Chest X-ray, PA view. Patient: 42 years old, sex M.
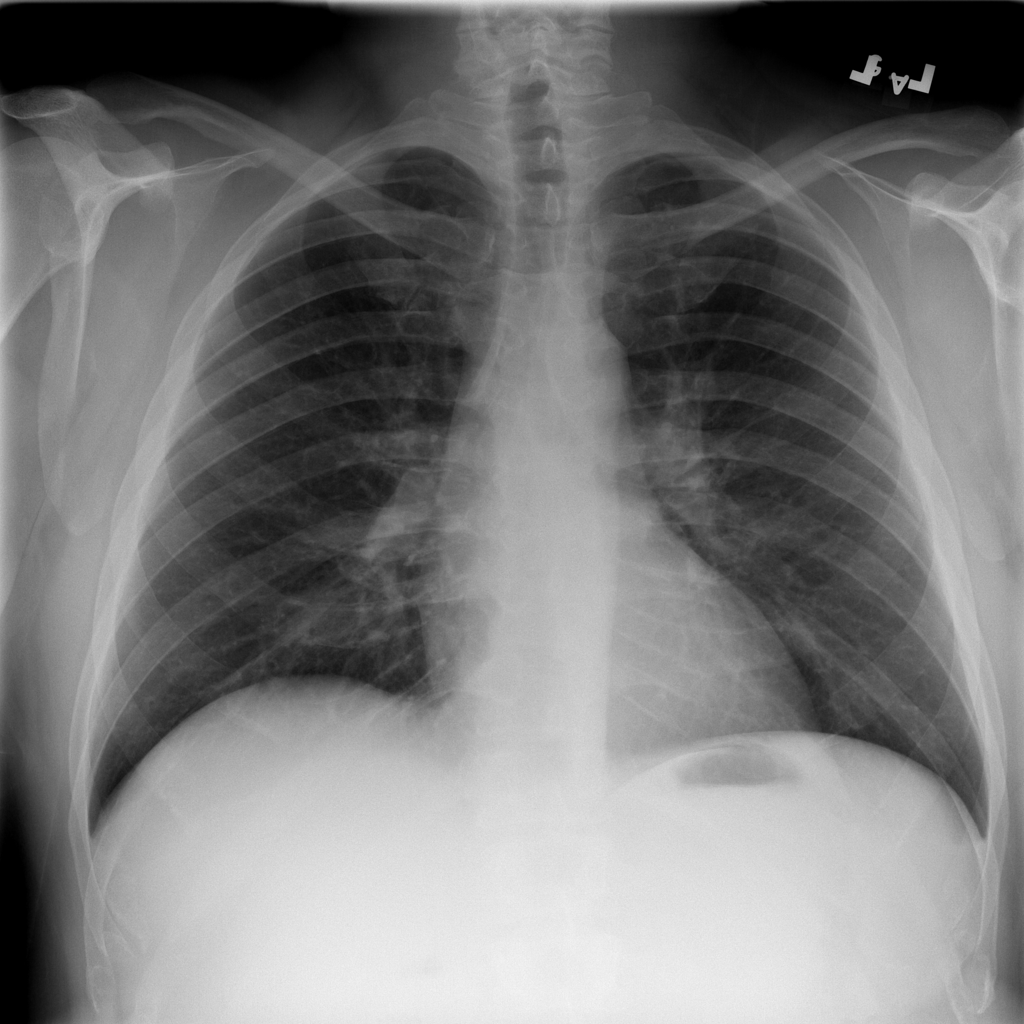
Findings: No Finding